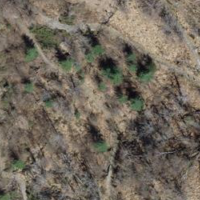
EUNIS habitat code: 41
Species observed at this site:
Actinidia chinensis